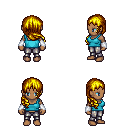
a pixel art fantasy rpg character, female body template, human, dark skin, teal pirate shirt, metal pants, blonde right-swept hairstyle, white cloth bracers, four views (front, back, left, right), 2x2 character sprite sheet, small pixel art, hard edges, no anti-aliasing